Question: What is the value of the measurement in the image?
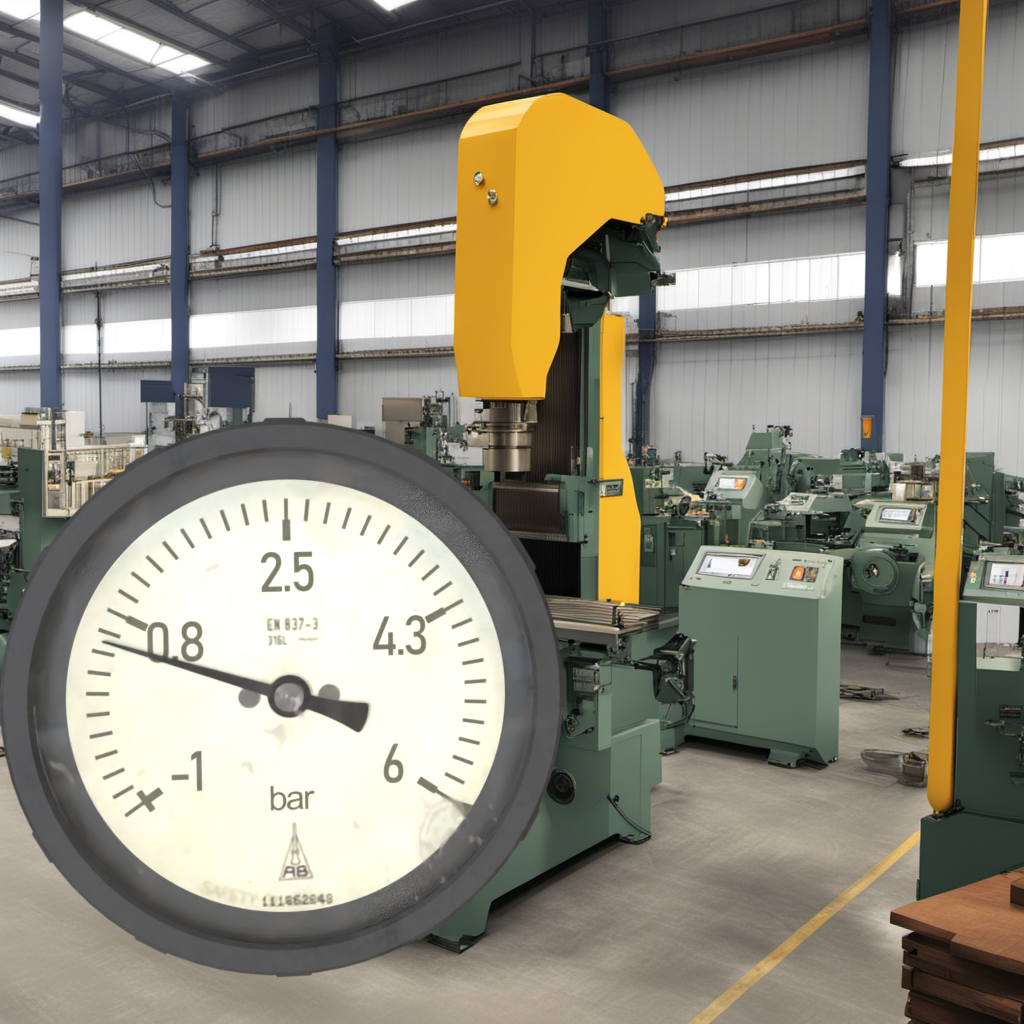
Answer: The result is 0.5
Question: What is the range of the measurement shown in the image?
Answer: The range is from -1 to 6
Question: What is the minimum and maximum reading range of the measurement in the image?
Answer: The minimum value is -1 and the maximum value is 6